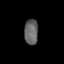
Tissue: lung
Cell type: Myeloid cells
Senescence score: 0.2421
Nuclear area (px): 339
Mean DAPI intensity: 100.888